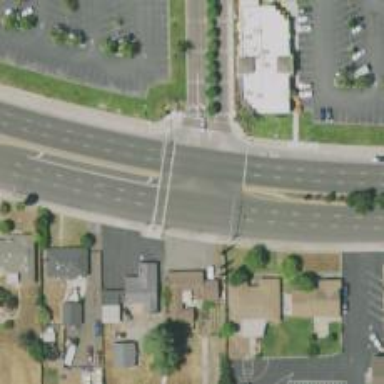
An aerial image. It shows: Solid stop line on the road.